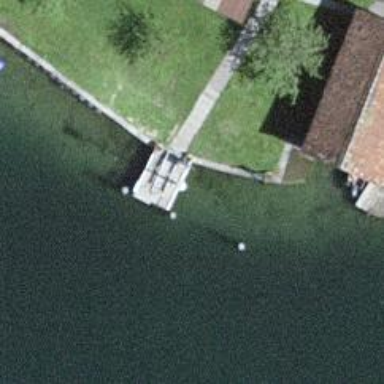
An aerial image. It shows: Man-made pier.